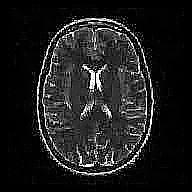
Label: notumor